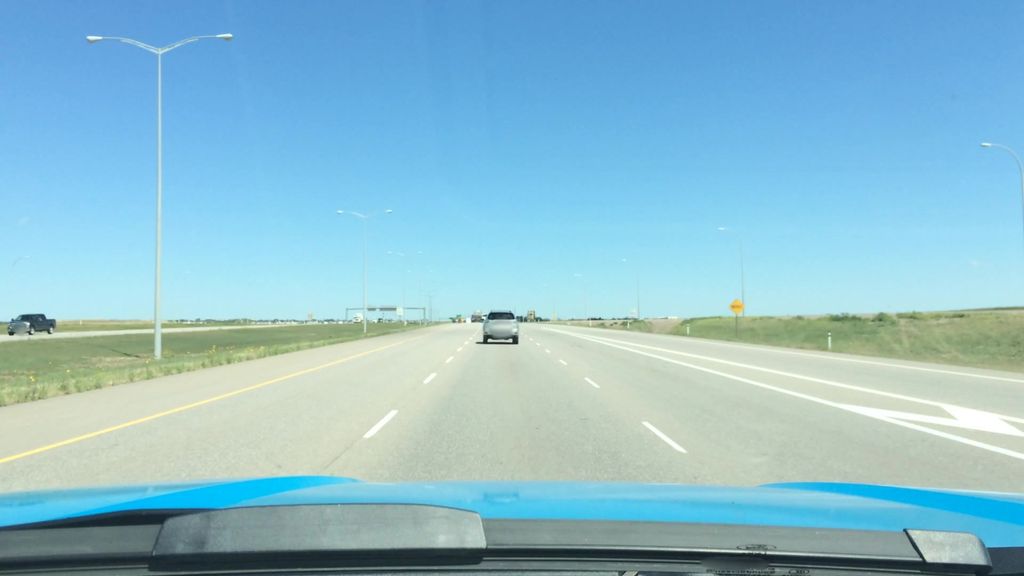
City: calgary